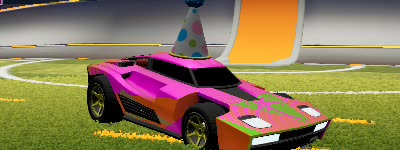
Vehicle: breakout